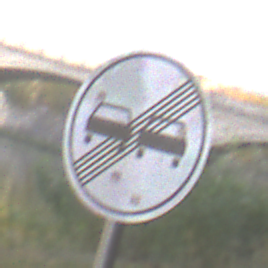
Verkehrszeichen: EndeUeberholverbot
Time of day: MorningAfternoon
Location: Outdoor (Suburban)
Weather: PartlyCloudy
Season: NotSpecified
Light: Natural